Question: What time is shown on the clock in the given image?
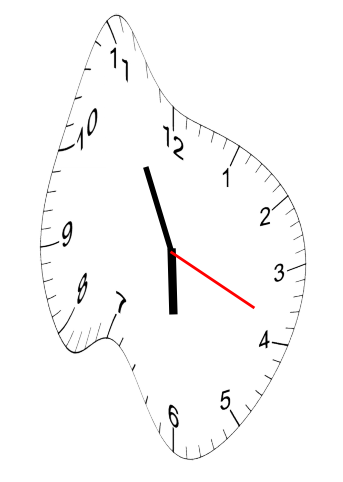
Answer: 05:55:19